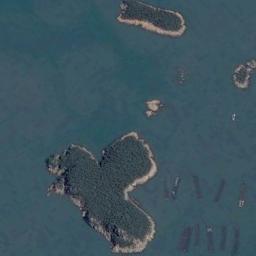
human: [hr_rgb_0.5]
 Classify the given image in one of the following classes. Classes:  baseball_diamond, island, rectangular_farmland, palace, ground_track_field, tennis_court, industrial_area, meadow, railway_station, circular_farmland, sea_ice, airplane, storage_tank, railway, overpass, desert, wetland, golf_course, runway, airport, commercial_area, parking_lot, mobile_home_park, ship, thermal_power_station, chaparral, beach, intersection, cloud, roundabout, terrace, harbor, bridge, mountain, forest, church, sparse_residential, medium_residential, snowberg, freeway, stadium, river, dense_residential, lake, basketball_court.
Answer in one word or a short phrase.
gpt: island